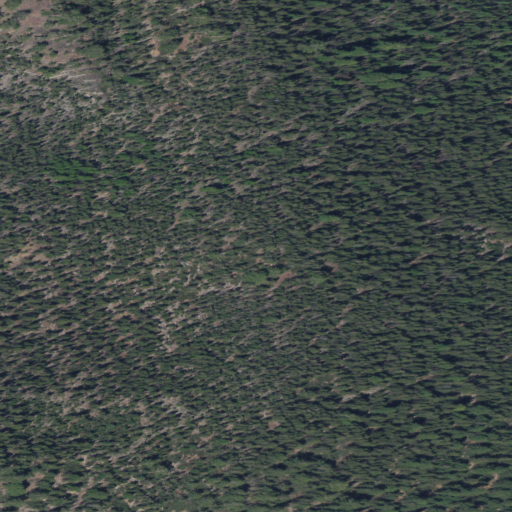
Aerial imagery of mountain in Oregon named Kwinnum Butte containing only evergreen forest